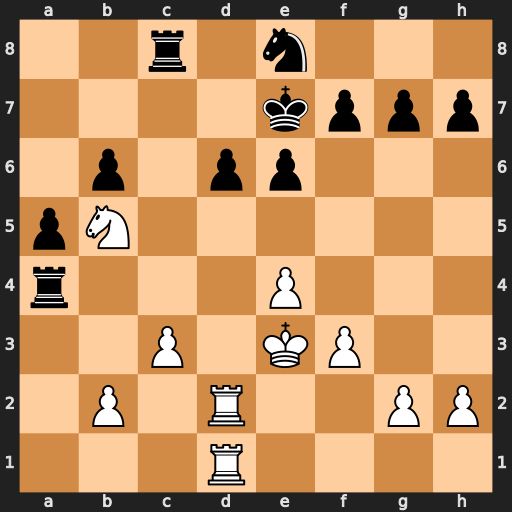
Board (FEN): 2r1n3/4kppp/1p1pp3/pN6/r3P3/2P1KP2/1P1R2PP/3R4
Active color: w
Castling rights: -
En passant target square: -
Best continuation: b3 Rxc3+ Nxc3